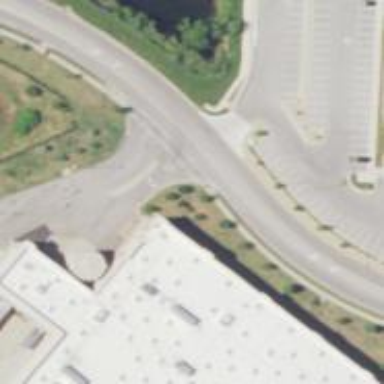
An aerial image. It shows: Tertiary road with asphalt surface and sidewalk on the left.